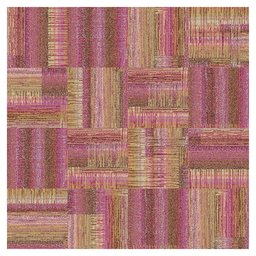
Label: decoration